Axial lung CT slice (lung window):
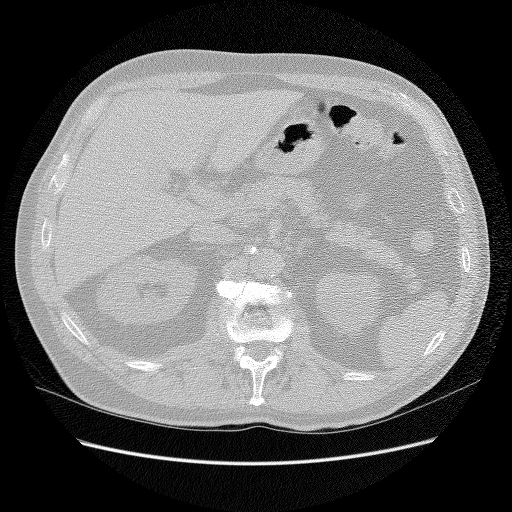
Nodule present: no